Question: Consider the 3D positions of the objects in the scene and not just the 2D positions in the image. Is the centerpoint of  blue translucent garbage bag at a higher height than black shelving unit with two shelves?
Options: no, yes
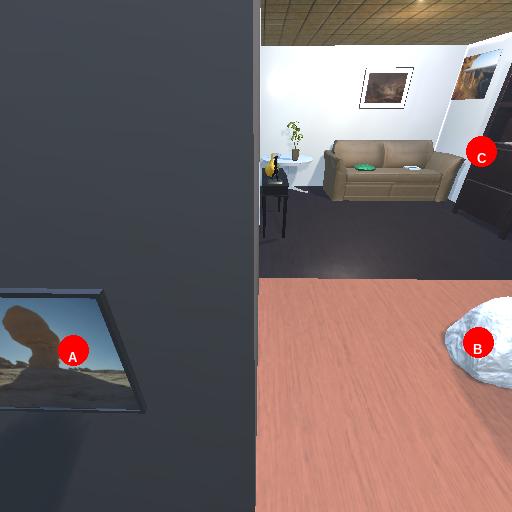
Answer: no